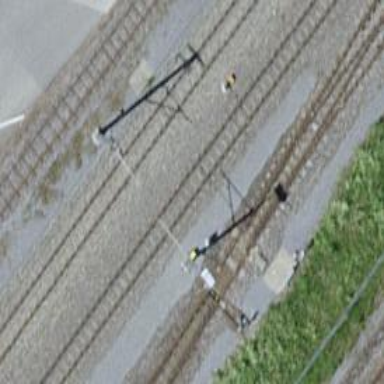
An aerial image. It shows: Narrow-gauge railway siding with one track.